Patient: sex M, age 62
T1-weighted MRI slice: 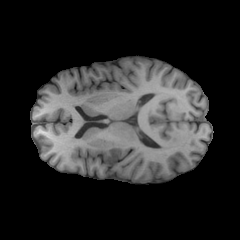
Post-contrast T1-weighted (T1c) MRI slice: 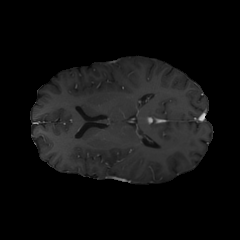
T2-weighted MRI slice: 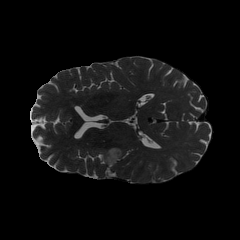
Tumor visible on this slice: yes
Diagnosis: Glioblastoma, IDH-wildtype
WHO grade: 4